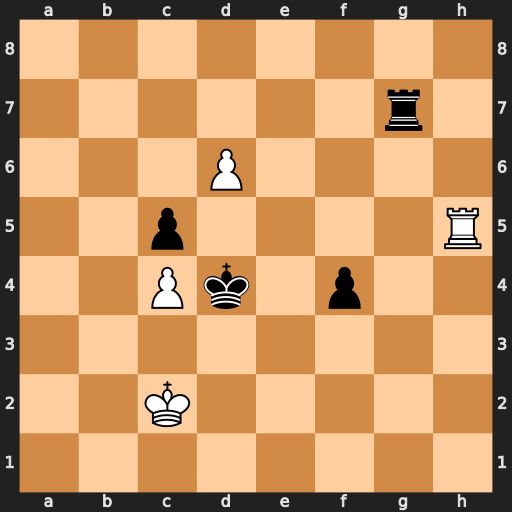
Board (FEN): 8/6r1/3P4/2p4R/2Pk1p2/8/2K5/8
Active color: w
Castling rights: -
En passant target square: -
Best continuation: Rd5+ Kxc4 d7 Kxd5 d8=Q+